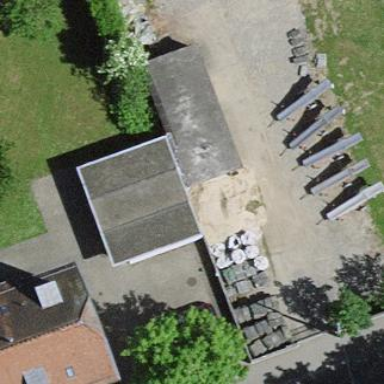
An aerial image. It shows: Shed.